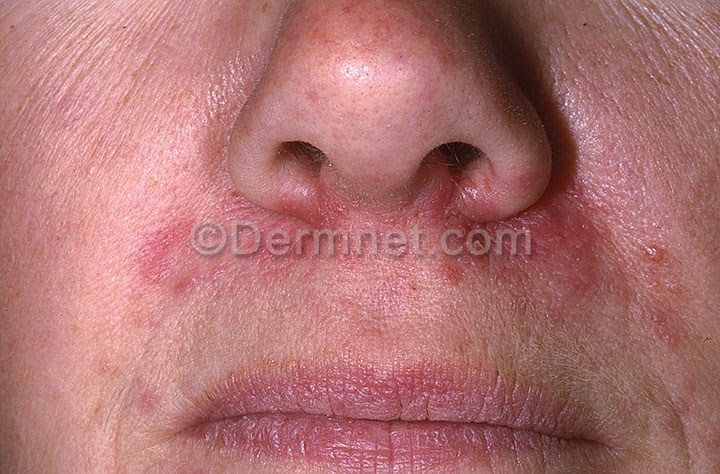
Disease: Acne and Rosacea Photos